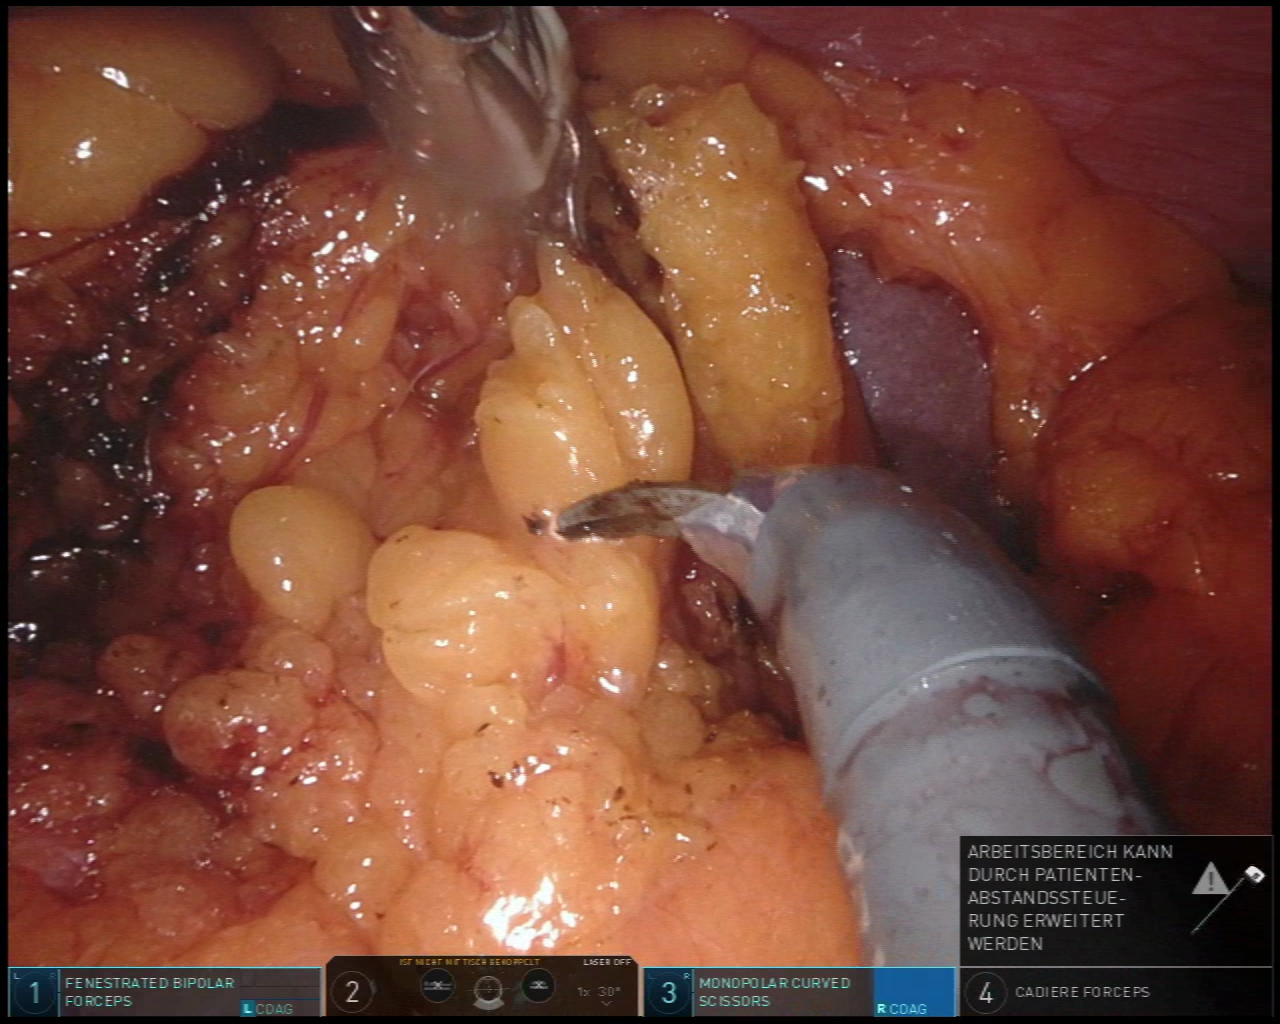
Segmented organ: spleen
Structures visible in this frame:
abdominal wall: yes
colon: no
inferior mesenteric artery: no
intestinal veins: no
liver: no
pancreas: no
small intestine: no
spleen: yes
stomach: no
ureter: no
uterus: no
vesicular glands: no